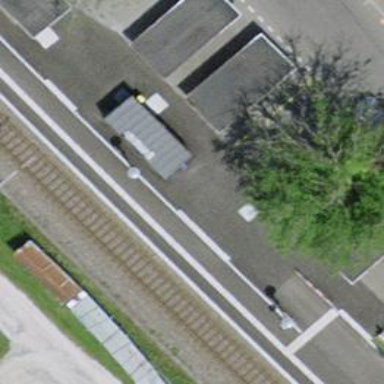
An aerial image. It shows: Halt on the railway.